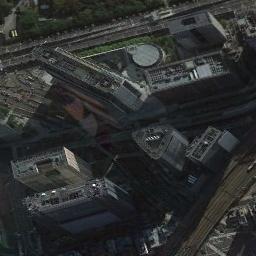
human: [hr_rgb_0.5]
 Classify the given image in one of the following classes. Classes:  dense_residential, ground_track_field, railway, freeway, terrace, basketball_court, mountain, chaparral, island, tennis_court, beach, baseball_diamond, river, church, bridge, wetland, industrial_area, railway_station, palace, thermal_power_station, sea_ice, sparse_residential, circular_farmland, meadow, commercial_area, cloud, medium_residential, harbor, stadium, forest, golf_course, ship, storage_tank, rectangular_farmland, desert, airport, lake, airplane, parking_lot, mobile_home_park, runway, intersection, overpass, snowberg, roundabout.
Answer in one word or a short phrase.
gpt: commercial_area